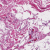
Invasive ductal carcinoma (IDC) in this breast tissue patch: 0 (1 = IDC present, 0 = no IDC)